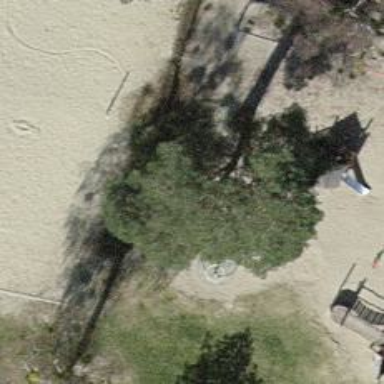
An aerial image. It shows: Evergreen tree with needle-leaved leaves.